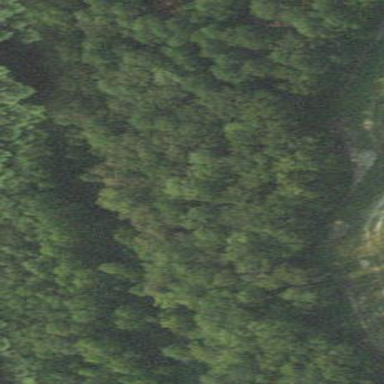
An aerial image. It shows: Forest area.